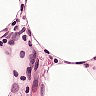
Metastatic tissue present: no